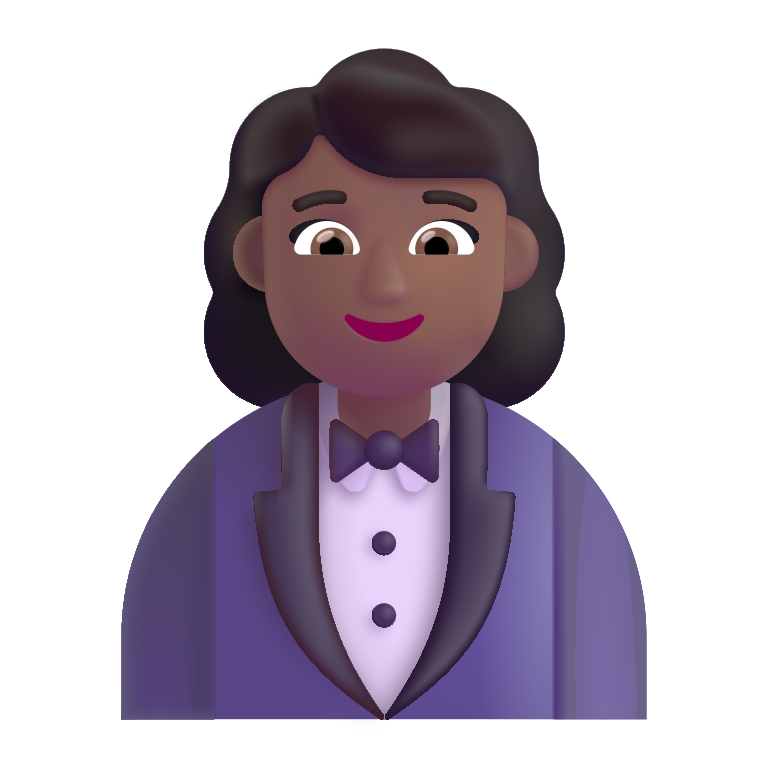
woman in tuxedo color  dark